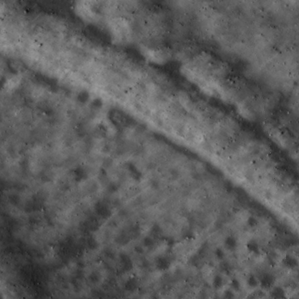
Label: non_frost